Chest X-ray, PA view. Patient: 56 years old, sex M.
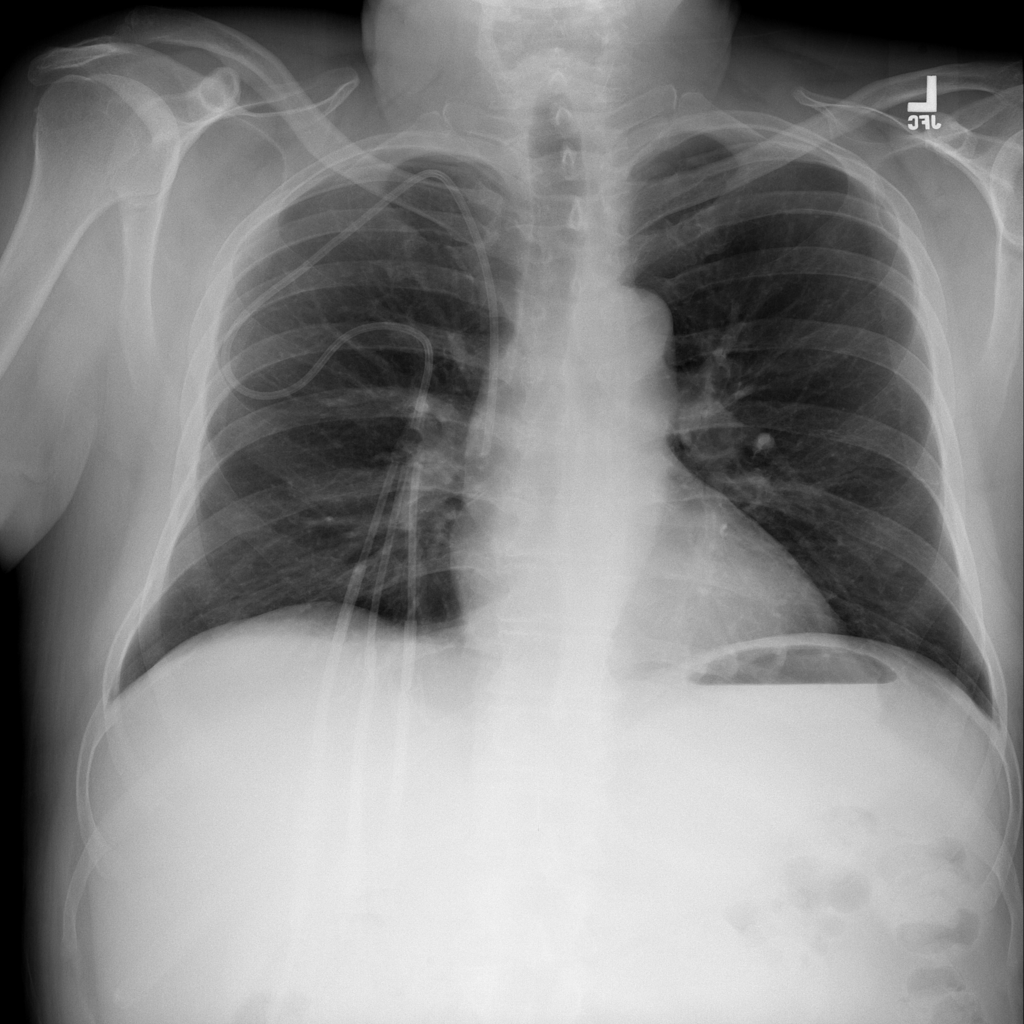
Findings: No Finding